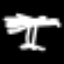
Label: palm tree